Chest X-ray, PA view. Patient: 50 years old, sex F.
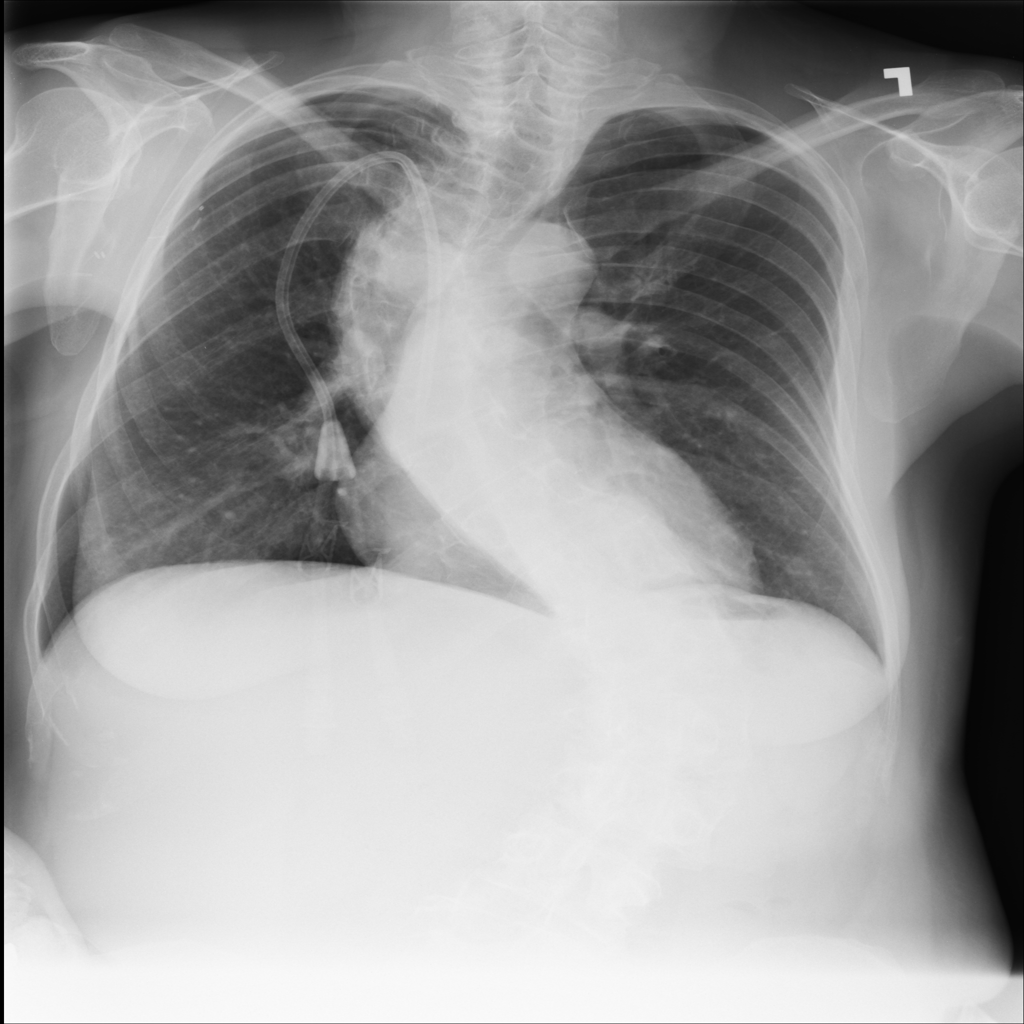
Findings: Mass, Nodule